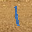
Label: 1